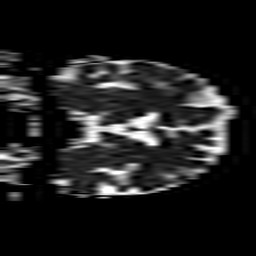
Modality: ADC
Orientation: coronal
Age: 71
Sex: male
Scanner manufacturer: philips
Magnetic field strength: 1.5 T
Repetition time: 3.393 s
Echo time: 0.06922 s